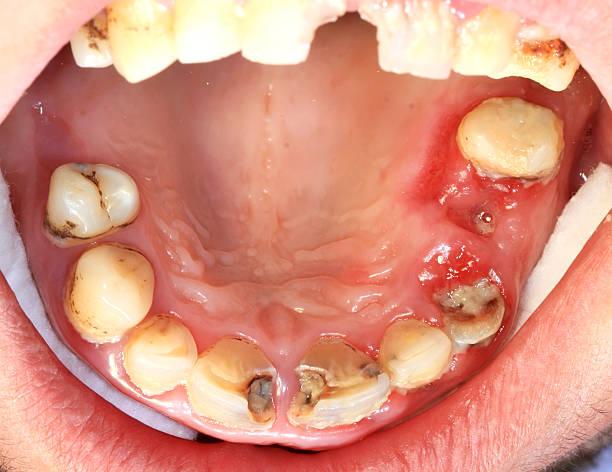
Condition: Gingivitis